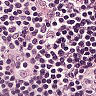
Metastatic tissue present: no